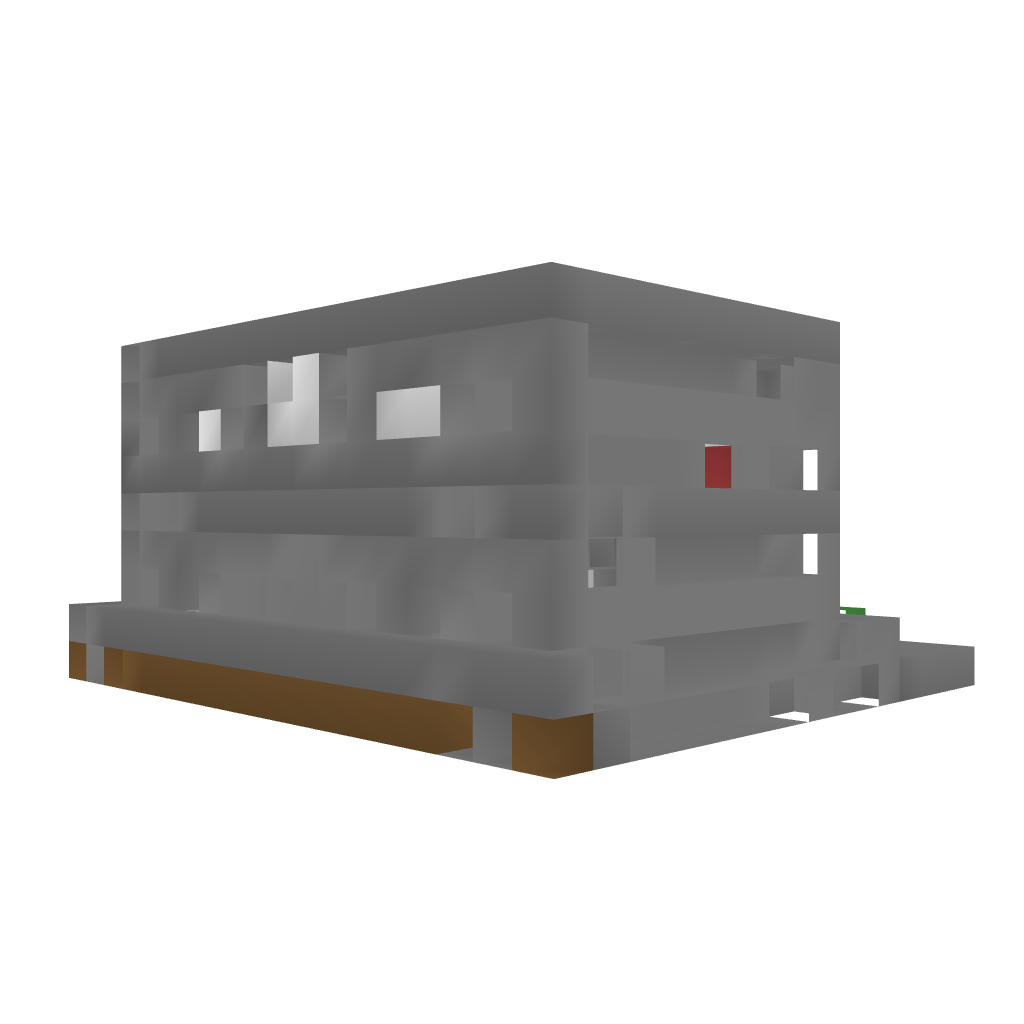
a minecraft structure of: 4-unit Apartment Building (CF) good quality